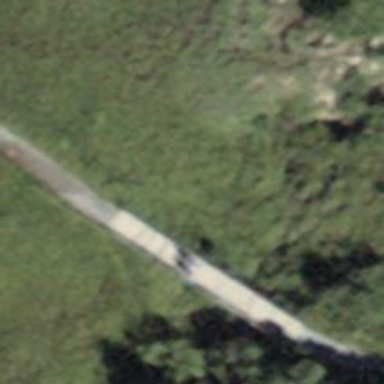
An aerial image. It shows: Path leading to bridge.